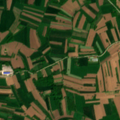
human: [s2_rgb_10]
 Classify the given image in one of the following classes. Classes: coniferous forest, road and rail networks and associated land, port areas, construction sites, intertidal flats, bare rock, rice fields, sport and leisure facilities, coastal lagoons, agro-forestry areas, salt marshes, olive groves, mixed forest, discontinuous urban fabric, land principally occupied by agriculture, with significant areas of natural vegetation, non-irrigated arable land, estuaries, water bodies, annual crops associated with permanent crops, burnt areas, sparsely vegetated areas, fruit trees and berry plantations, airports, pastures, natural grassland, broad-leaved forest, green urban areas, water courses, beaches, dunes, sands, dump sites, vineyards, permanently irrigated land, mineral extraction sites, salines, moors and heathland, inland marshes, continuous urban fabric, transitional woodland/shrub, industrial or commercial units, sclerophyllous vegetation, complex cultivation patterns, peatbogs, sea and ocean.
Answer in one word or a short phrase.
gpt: non-irrigated arable land, complex cultivation patterns